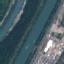
Land use / land cover: River